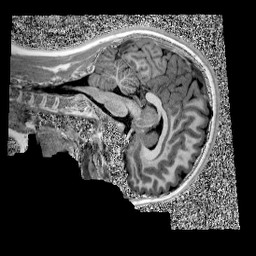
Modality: UNIT1
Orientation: sagittal
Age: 11
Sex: female
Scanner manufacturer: siemens
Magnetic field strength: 3 T
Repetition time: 4 s
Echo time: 0.00303 s